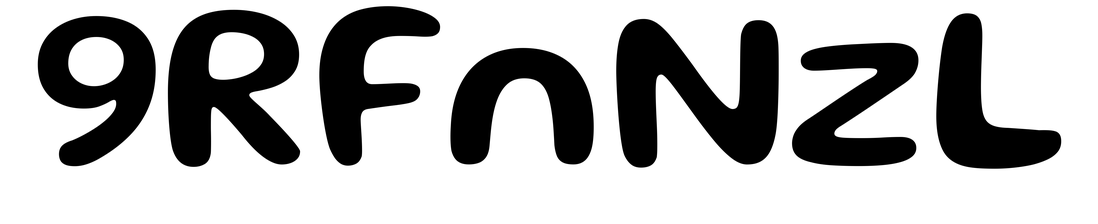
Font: Gluten_Medium